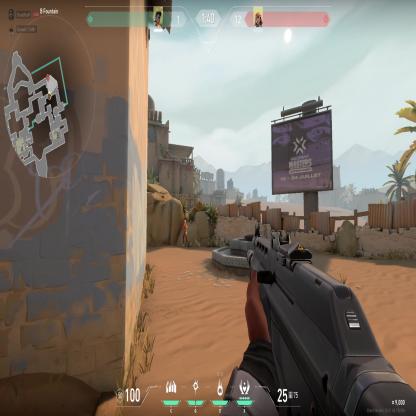
Label: enemy